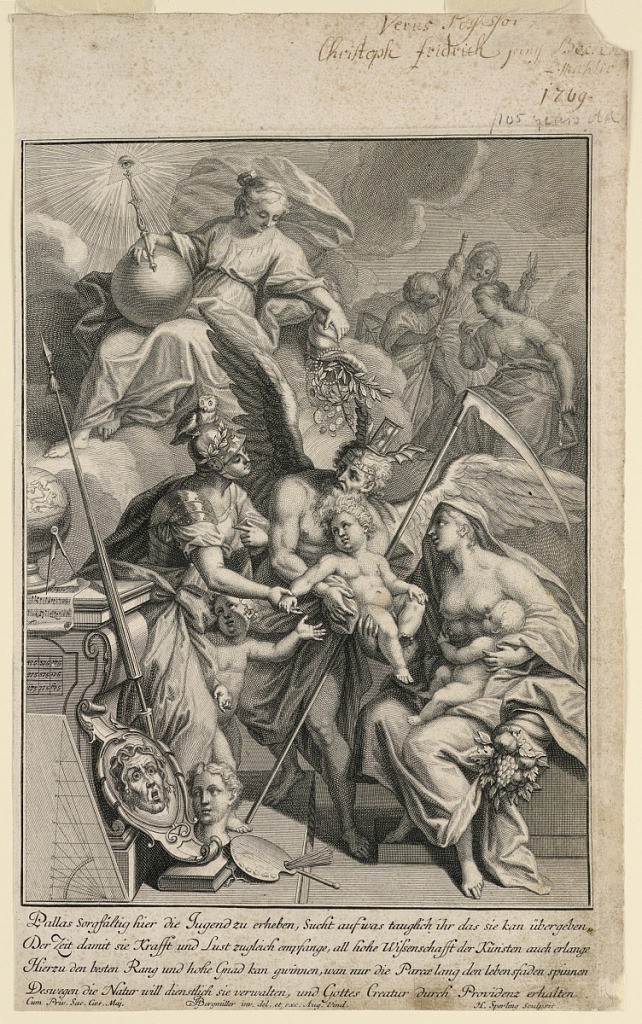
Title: The Education of Infancy by Time and Nature
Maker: Hieronymus Sperling, German, 1695 - 1777
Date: ca. 1750–1770
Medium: Engraving on paper
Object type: Print
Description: A nude child is held by the allegorical representation of Time, while Warefare and Charity hold his hands. Above, Knowledge is seated on a cload. The three Fates in the background. Below, a four-line German explanatory inscription.